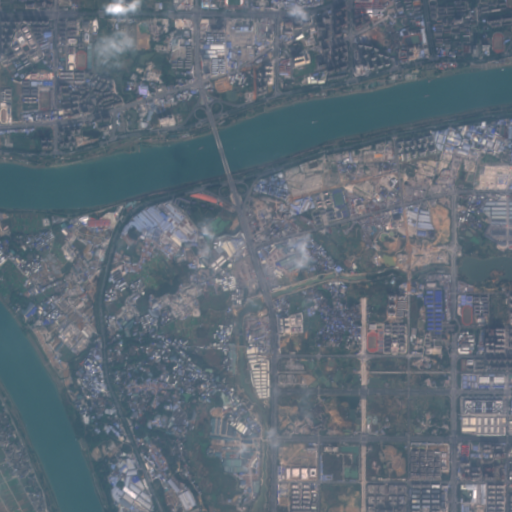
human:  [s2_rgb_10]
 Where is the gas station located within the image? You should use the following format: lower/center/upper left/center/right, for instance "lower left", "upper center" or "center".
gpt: The gas station is located in the upper left of the image.
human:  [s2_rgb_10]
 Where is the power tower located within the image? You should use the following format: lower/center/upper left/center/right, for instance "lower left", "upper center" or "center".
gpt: The power tower is located in the upper left of the image.
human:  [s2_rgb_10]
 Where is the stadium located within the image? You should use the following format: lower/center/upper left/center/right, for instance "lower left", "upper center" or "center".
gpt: The stadium is located in the upper left of the image.
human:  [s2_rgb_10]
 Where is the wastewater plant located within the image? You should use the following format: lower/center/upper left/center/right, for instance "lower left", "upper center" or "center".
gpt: The wastewater plant is located in the upper center of the image.
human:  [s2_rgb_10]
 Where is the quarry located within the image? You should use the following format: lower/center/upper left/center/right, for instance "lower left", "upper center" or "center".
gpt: There is no quarry in the image.